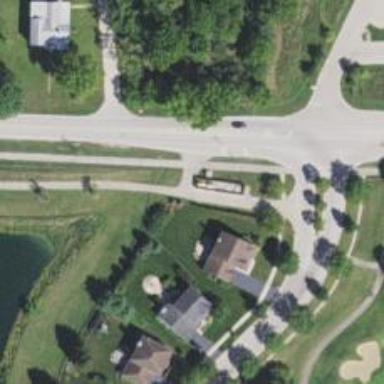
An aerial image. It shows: Service road with asphalt surface. The road is grade1 cartpath for golf carts.